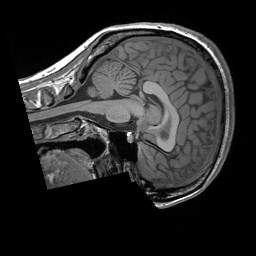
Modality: T1w
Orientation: sagittal
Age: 27
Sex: female
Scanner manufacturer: siemens
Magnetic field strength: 3 T
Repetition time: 1.9 s
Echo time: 0.00252 s